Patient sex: M
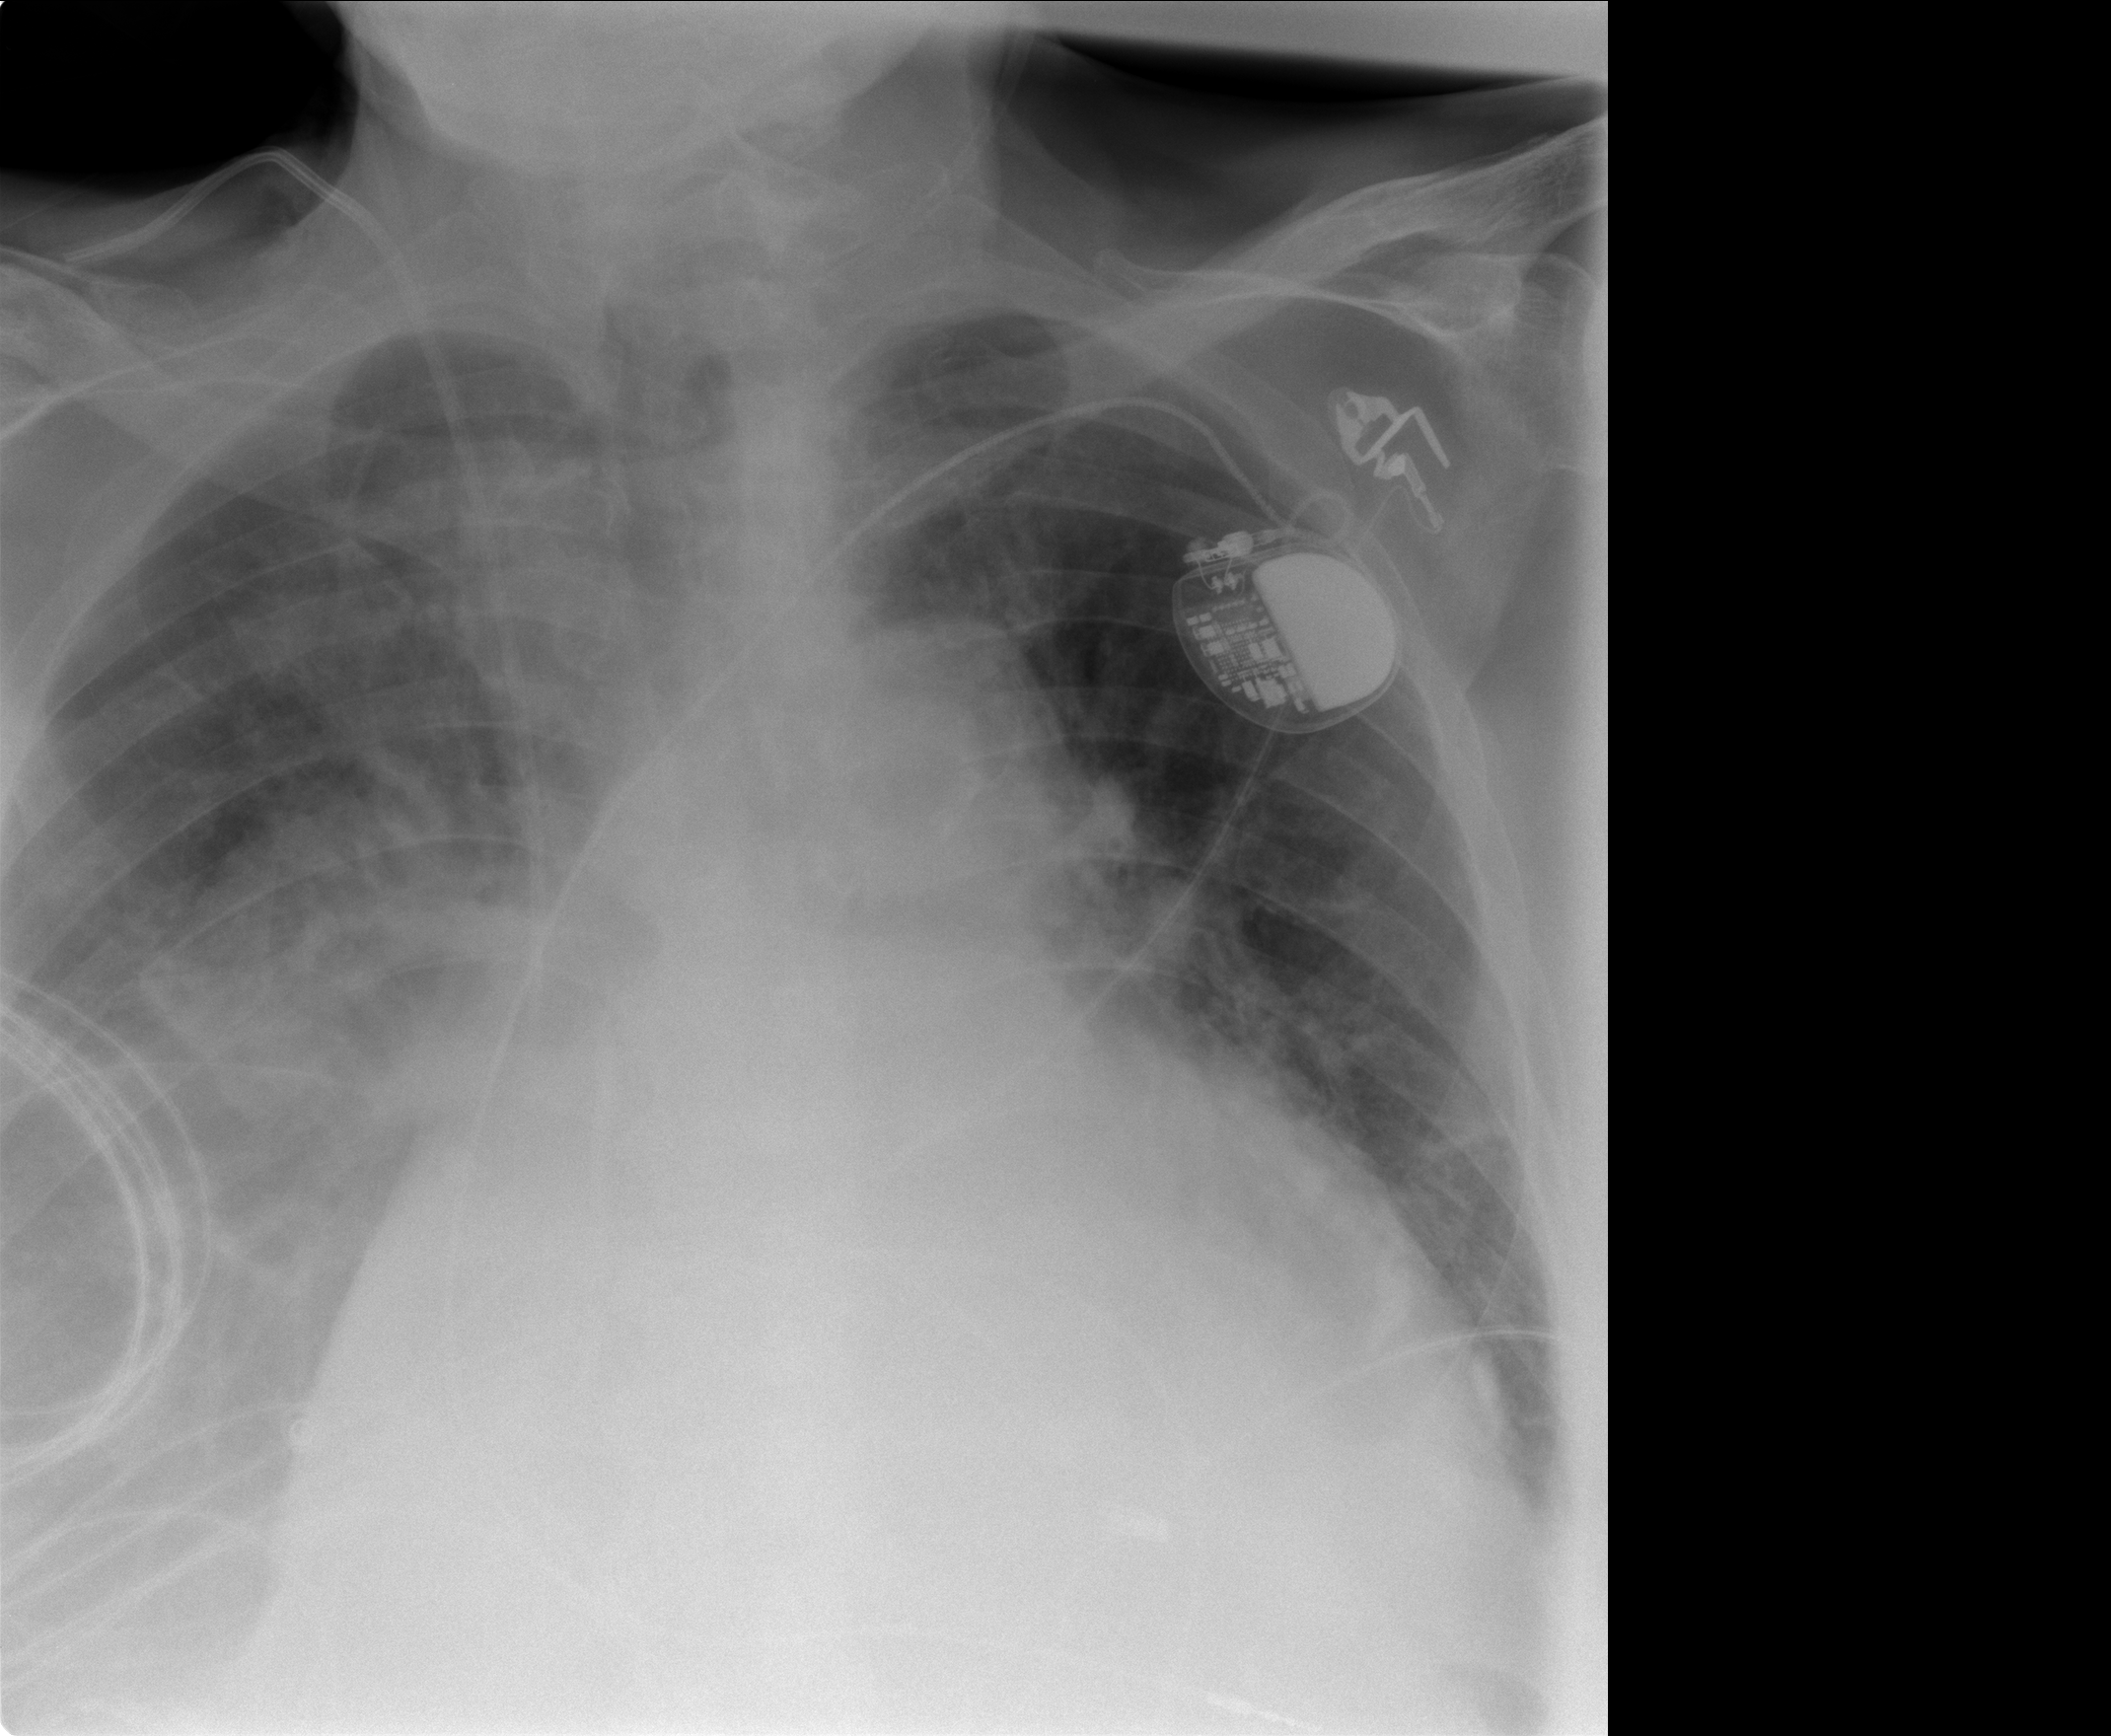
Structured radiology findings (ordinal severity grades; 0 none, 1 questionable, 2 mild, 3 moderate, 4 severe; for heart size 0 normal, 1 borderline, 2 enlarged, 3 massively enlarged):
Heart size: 3
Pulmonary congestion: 2
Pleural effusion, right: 3
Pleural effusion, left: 0
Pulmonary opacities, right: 0
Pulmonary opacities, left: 0
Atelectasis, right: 2
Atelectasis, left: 2